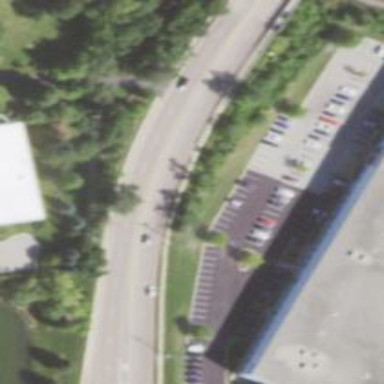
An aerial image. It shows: Secondary road with separate asphalt sidewalks.